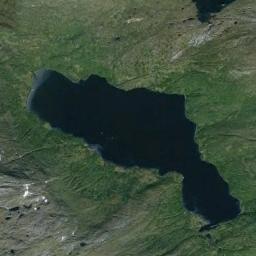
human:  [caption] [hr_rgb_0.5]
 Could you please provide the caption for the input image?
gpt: The lake in the picture is very blue .

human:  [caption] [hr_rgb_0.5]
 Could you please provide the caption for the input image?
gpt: The lake in the middle is larger than the lake on the top right .

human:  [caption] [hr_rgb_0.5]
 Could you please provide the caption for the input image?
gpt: There is an irregular blue lake on the ground with green vegetation .

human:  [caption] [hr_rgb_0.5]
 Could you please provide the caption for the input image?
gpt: The lake lies on a flat ground covered with vegetation and the water is dark blue .

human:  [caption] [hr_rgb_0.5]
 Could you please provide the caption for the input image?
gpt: There are green meadows around the lake .